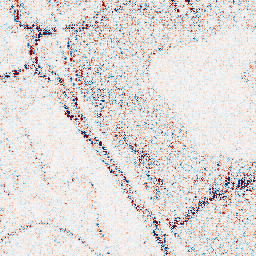
Category: wavelet
Decomposition family: wavelet_dwt
Decomposition parameters: wavelet: coif2
level: 1
Upsampling method: bicubic_16x
Upsampling parameters: scale: 16
Upsampling scale: 16